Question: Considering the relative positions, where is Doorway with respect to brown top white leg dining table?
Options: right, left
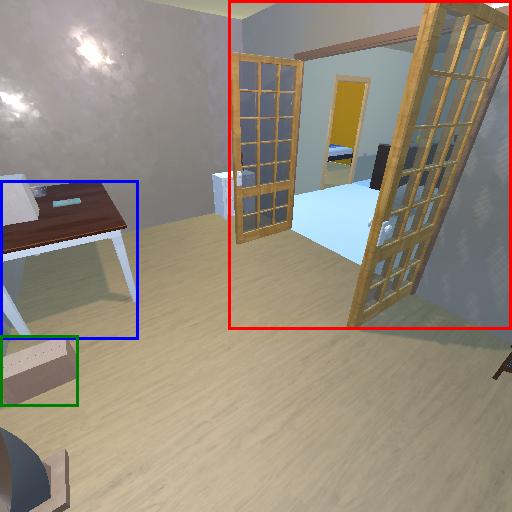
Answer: right